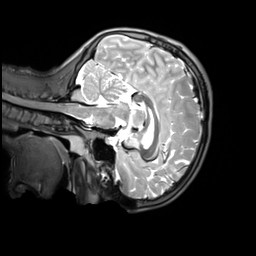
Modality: T2w
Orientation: sagittal
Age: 12
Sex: male
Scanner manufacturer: siemens
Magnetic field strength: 3 T
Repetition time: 3.2 s
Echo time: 0.408 s